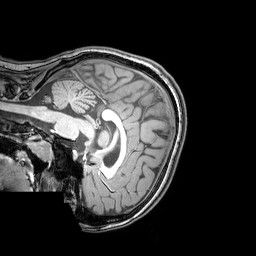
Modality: T1w
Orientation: sagittal
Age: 21
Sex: female
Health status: healthy
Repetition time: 0.081 s
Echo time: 0.037 s